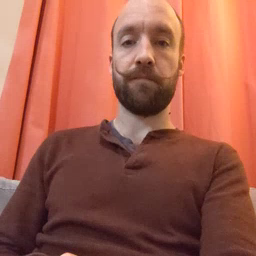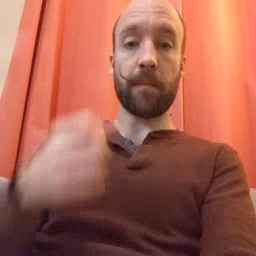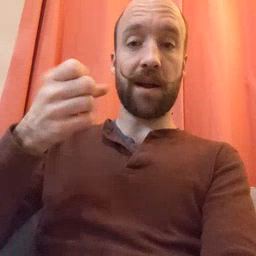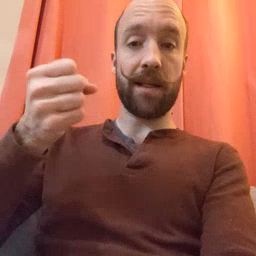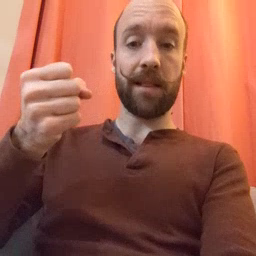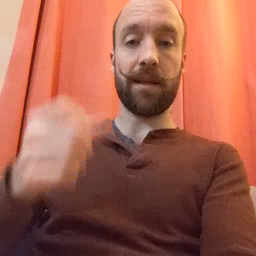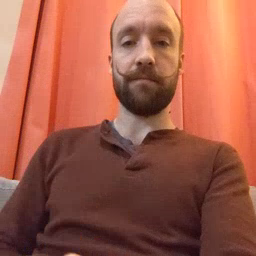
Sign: milk